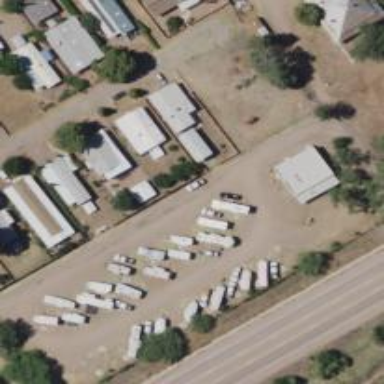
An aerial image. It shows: Caravan site for tourism.